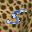
Label: 5